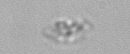
Label: detritus